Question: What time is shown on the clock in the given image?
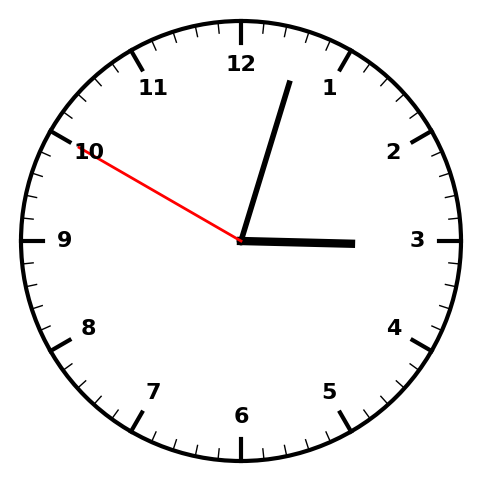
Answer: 03:02:50